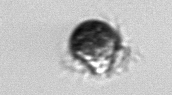
Label: Mesodinium